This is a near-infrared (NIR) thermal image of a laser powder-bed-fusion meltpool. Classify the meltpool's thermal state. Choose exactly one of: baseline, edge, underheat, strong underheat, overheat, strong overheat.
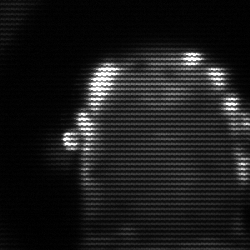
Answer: baseline